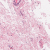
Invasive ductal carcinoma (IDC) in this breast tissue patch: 0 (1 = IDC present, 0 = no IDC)